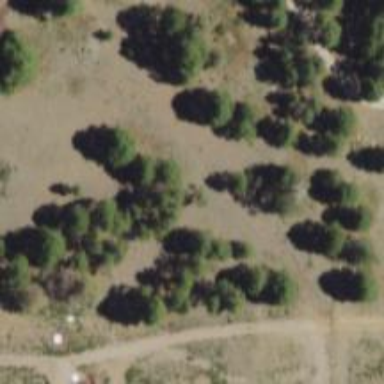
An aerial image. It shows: Woodland with evergreen needle-leaved trees.